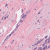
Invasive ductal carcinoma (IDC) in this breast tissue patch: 1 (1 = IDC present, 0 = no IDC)